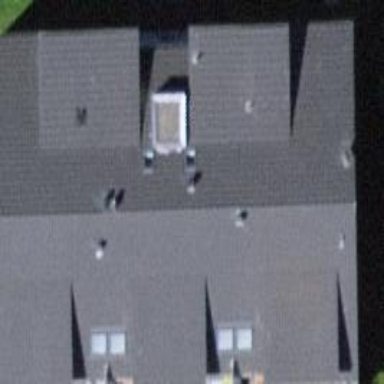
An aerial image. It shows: Residential building.